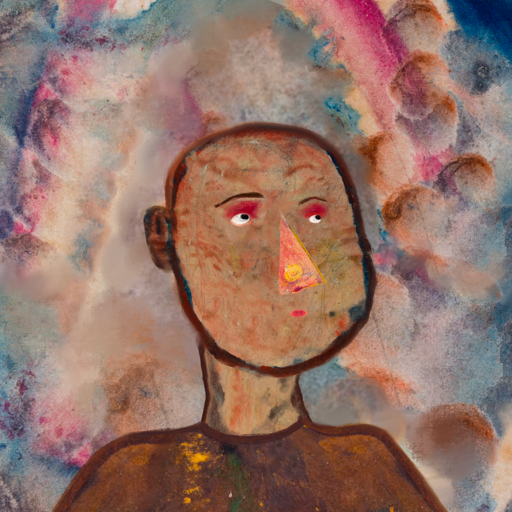
Background: Rupkatha, Head And Neck Side: Orphan, Face Side: Irani, Bust: Comrade, Hair Side: Blank, Head Accessory: Blank, Second Necklace: Blank, Necklace: Blank, Baby: Blank